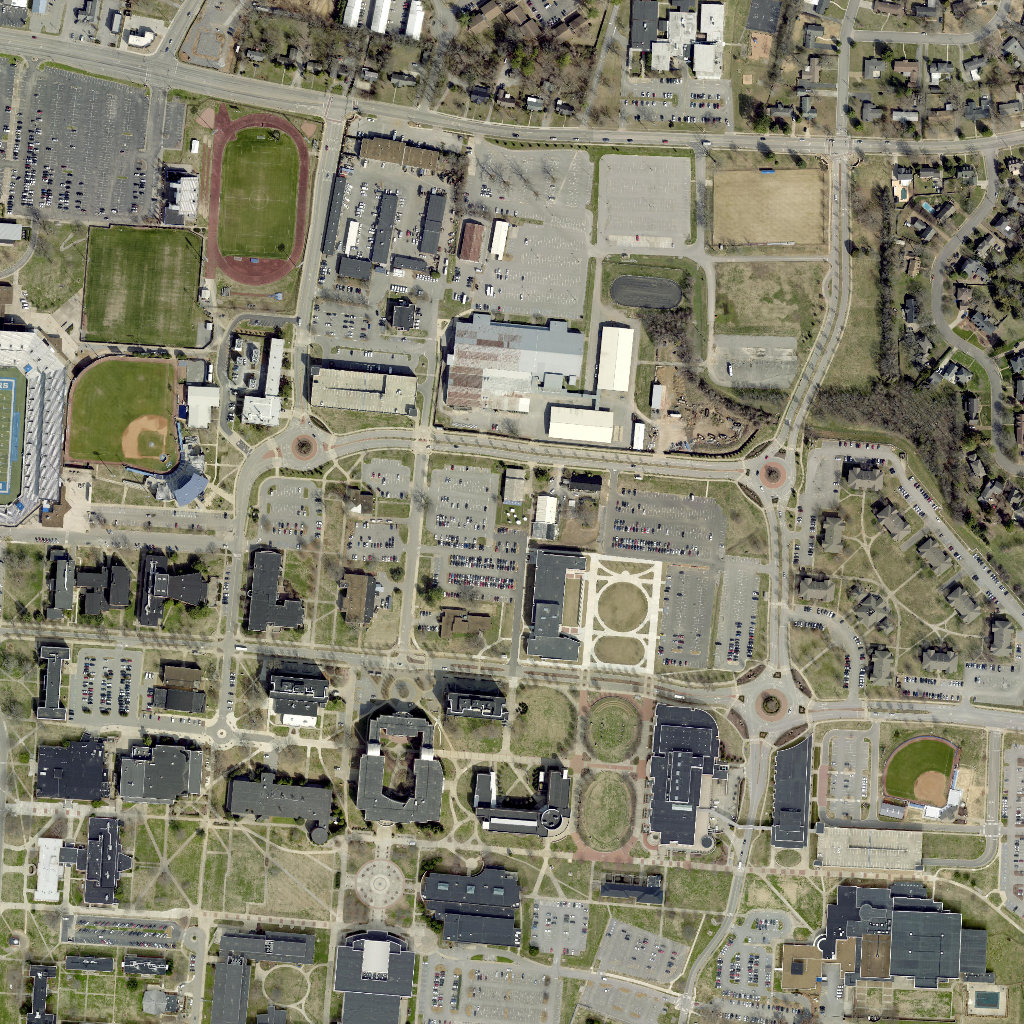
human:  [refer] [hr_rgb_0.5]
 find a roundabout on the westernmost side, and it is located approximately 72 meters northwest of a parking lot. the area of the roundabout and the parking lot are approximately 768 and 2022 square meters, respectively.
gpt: <box>[[27, 41, 31, 45, 0]]</box>

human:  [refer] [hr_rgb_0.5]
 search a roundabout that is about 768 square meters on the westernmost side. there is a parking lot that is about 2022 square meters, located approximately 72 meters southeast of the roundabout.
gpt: <box>[[27, 41, 31, 45, 0]]</box>

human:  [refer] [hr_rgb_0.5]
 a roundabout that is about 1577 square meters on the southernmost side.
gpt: <box>[[73, 66, 77, 71, 0]]</box>

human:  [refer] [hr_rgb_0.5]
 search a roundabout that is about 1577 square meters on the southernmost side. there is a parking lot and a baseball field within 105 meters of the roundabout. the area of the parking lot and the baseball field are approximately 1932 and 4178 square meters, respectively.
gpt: <box>[[73, 66, 77, 71, 0]]</box>